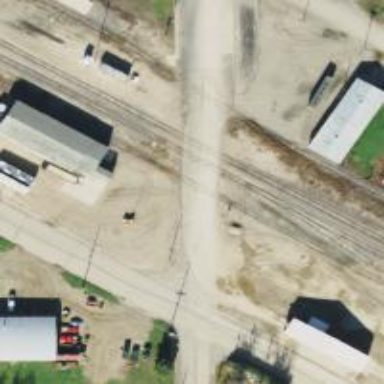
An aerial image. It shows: Level crossing along the railway.